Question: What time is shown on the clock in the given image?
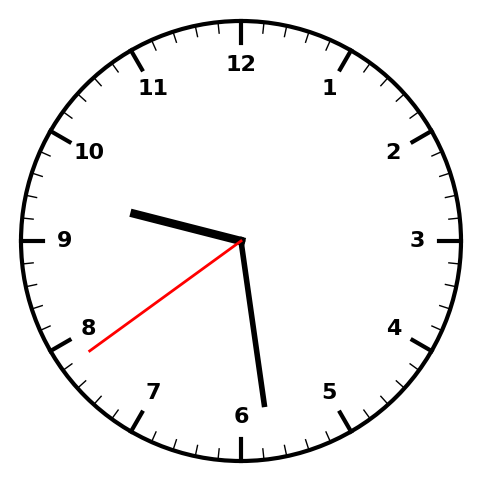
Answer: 09:28:39